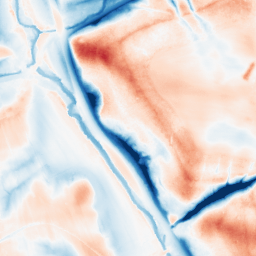
Category: edge_preserving
Decomposition family: guided
Decomposition parameters: radius: 16
eps: 0.1
Upsampling method: lanczos
Upsampling parameters: scale: 2
Upsampling scale: 2